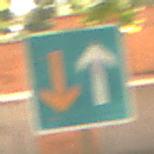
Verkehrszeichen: VorrangVorGegenverkehr
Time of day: Midday
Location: Outdoor (Nature)
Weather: PartlyCloudy
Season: NotSpecified
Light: Natural